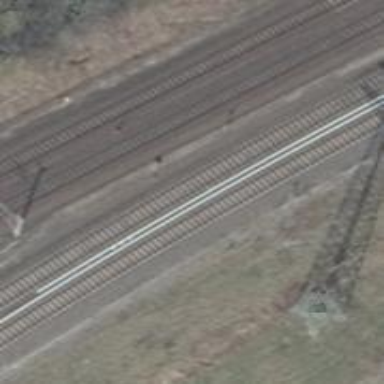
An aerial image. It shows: Railway milestone.